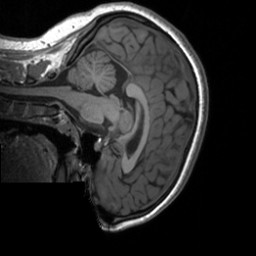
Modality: T1w
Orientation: sagittal
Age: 19
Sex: female
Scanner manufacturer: siemens
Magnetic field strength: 3 T
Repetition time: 1.9 s
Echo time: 0.00226 s